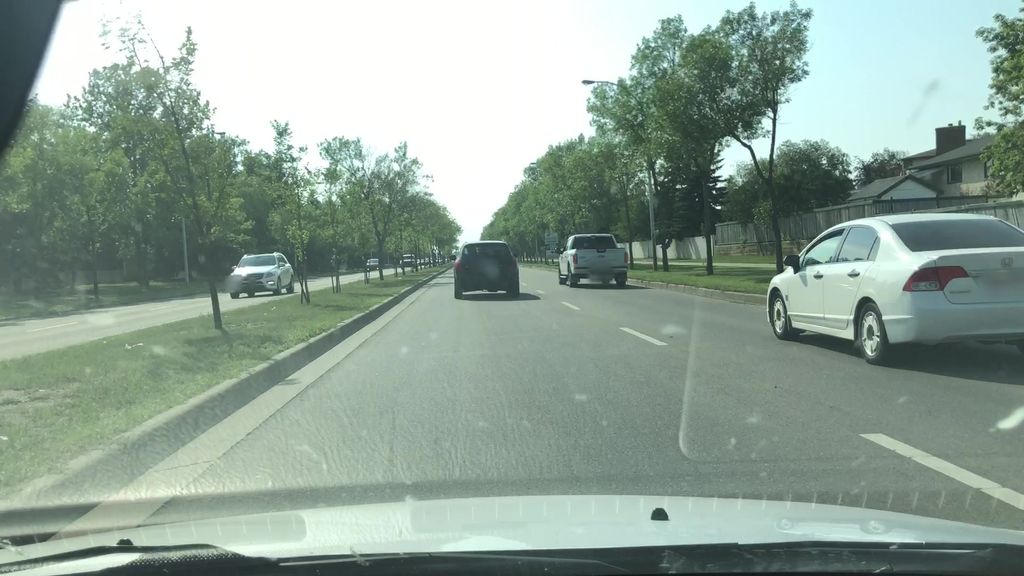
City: edmonton